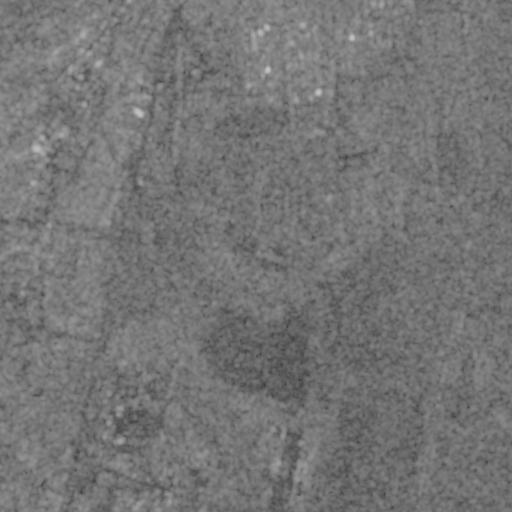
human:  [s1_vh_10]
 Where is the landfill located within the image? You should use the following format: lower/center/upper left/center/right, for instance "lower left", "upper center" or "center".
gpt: The landfill is located in the center of the image.
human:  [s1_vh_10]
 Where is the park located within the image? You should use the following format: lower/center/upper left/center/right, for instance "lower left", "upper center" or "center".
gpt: The park is located in the upper left of the image.
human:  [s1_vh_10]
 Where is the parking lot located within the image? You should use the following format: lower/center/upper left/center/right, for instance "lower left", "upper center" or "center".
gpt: The parking lot is located in the lower center of the image.
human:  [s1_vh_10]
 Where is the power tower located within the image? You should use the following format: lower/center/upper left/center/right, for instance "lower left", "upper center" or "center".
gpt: The power tower is located in the lower left of the image.
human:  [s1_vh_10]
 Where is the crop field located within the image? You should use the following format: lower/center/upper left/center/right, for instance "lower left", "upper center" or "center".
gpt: There is no crop field in the image.

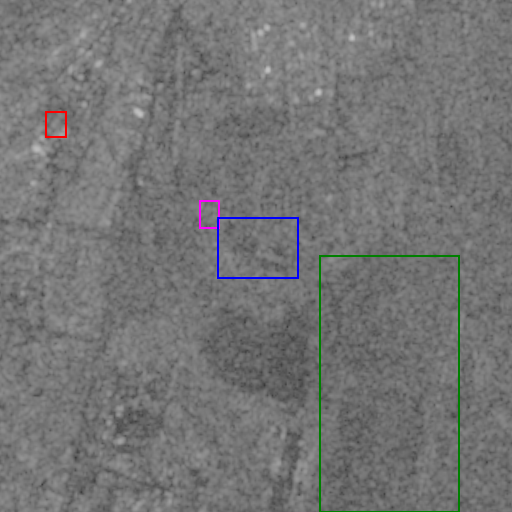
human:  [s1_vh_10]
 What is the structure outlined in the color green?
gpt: The structure outlined in green is a crop field.
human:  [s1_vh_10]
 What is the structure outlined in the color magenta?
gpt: The structure outlined in magenta is a landfill.
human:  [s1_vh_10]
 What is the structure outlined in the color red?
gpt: The structure outlined in red is a park.
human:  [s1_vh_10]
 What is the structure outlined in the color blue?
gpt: The structure outlined in blue is a wastewater plant.
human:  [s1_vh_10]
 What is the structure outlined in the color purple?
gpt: There is no purple outline.